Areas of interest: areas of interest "Beijing Lai Peng Golf Club"
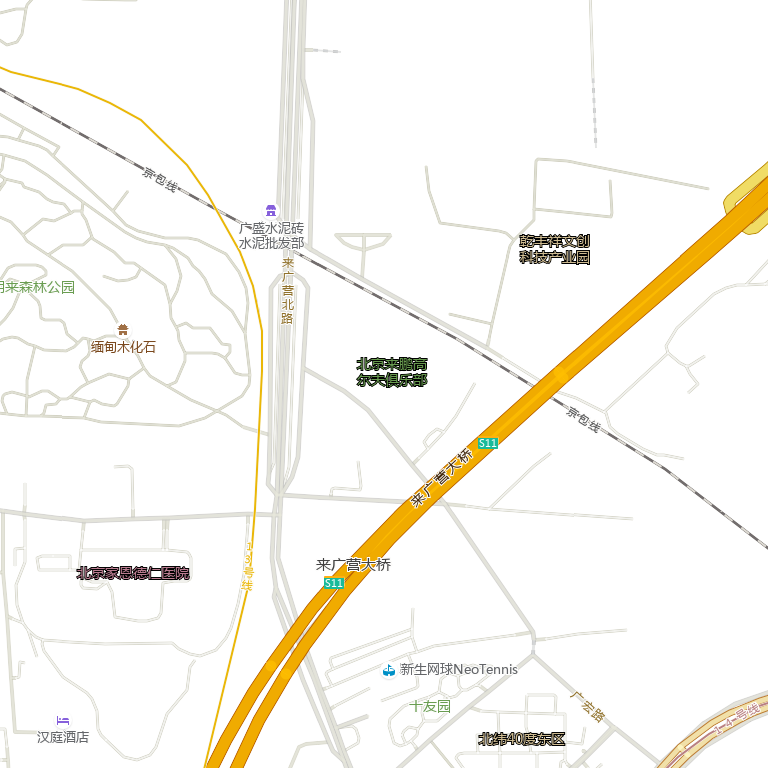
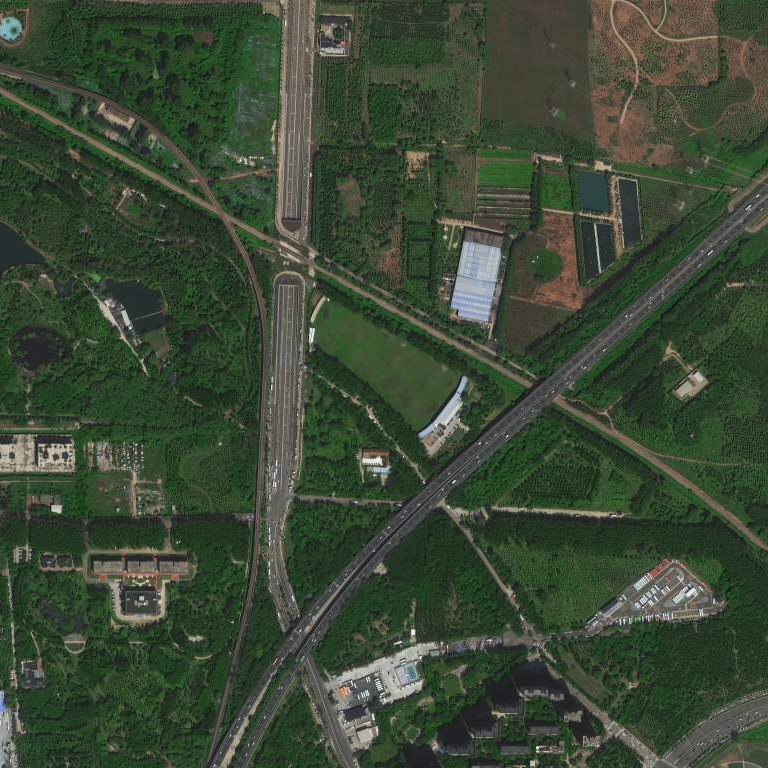